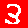
Digit: 3